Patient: sex M, age 45
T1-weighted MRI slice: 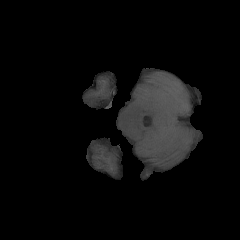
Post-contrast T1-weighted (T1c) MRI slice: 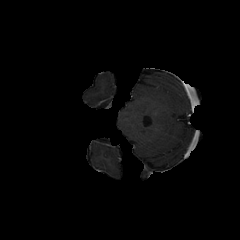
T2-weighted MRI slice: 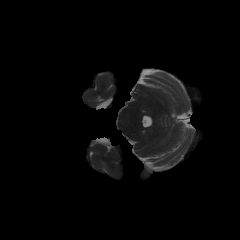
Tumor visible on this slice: no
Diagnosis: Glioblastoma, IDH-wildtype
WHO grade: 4